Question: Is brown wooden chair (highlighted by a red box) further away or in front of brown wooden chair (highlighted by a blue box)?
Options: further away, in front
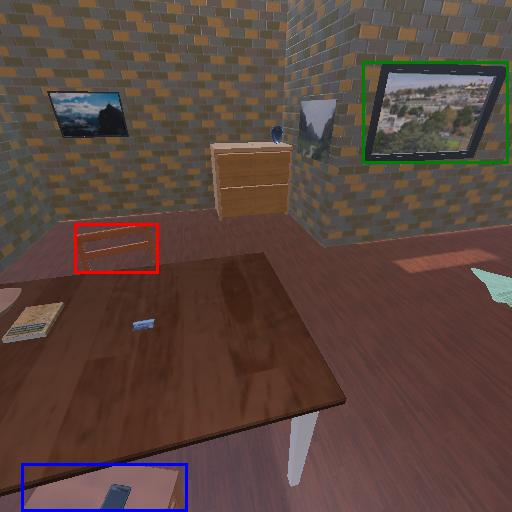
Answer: further away